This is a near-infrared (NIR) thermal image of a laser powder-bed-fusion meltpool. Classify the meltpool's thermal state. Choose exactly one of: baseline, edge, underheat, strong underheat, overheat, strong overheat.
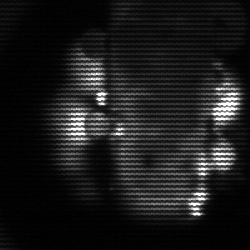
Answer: strong underheat